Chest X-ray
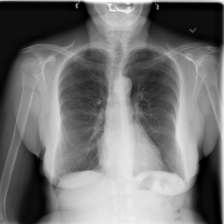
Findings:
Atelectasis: negative
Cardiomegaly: negative
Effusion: negative
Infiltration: negative
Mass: negative
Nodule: negative
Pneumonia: negative
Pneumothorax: negative
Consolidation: negative
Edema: negative
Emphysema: negative
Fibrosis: negative
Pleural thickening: negative
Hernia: negative